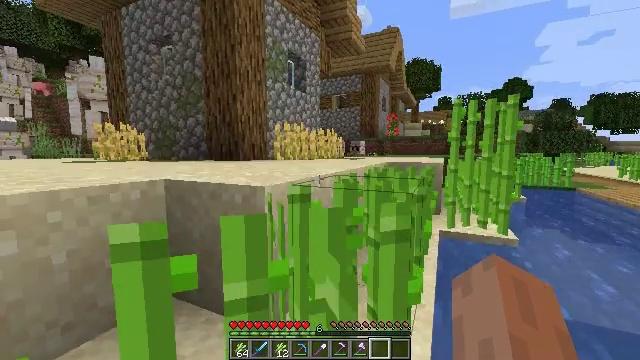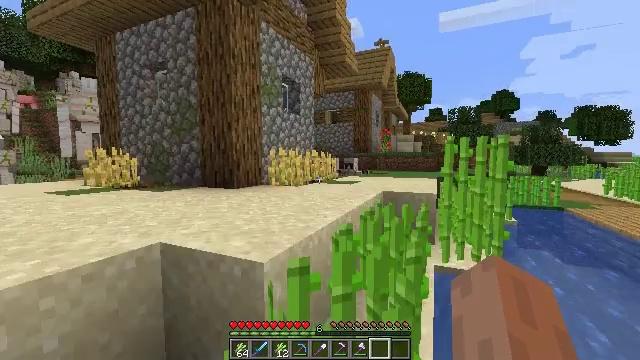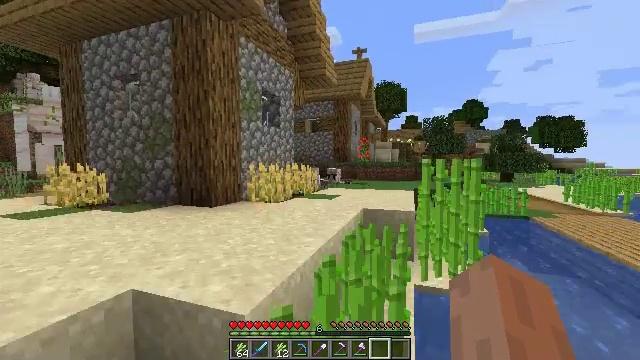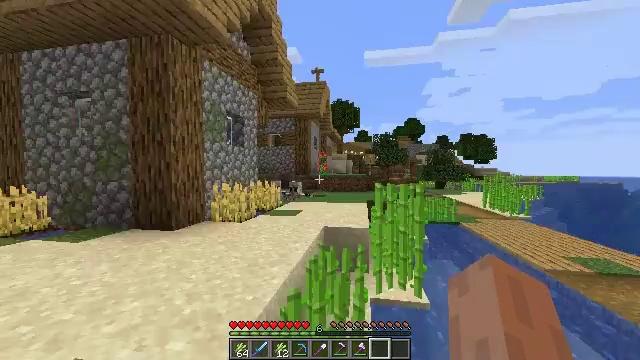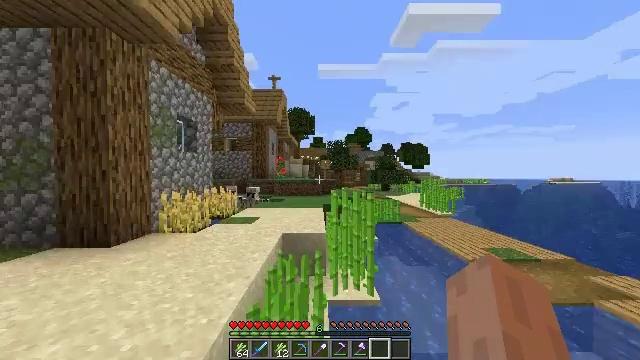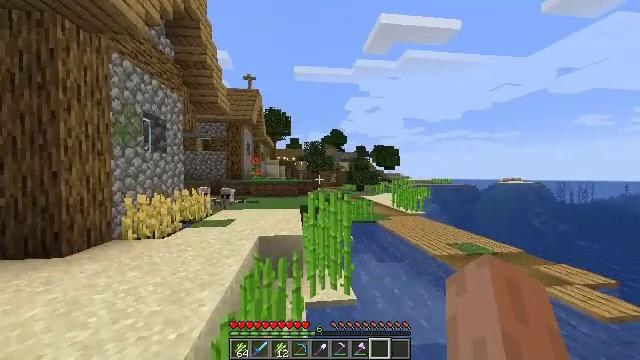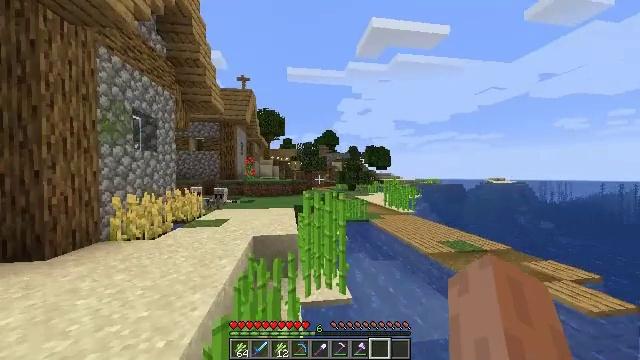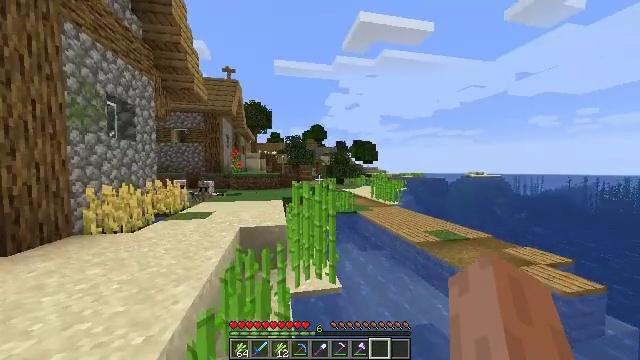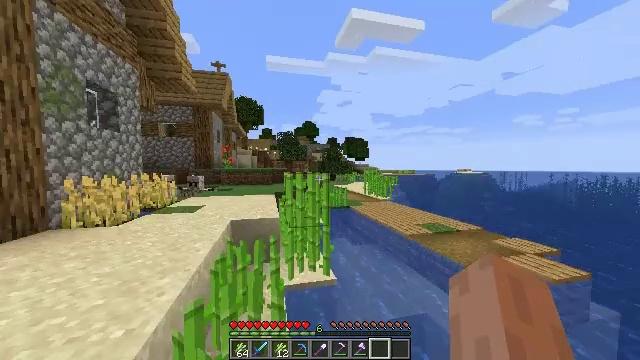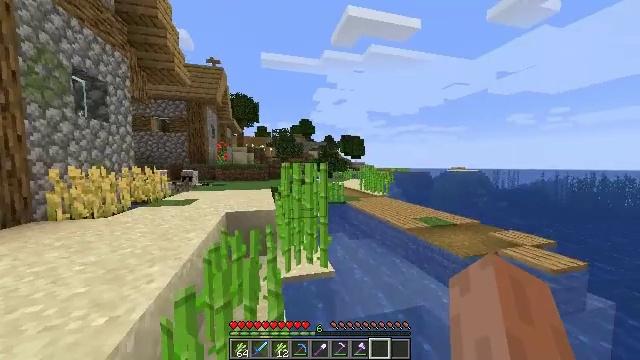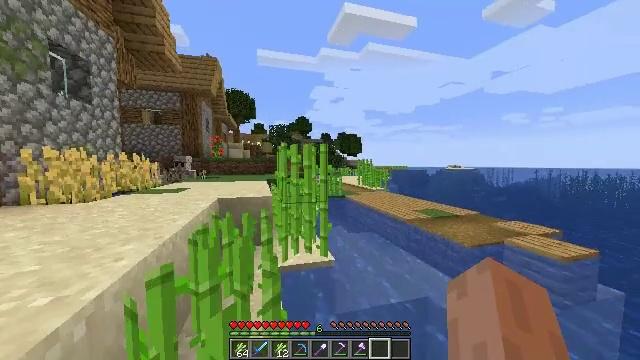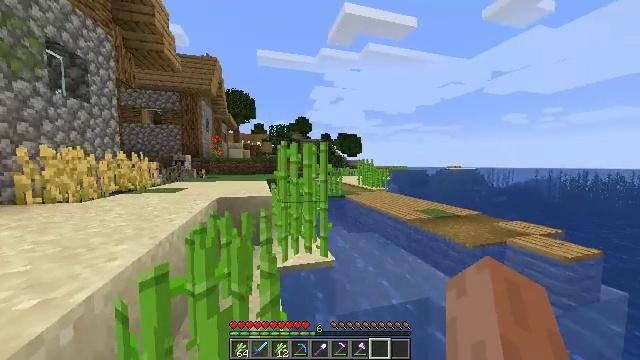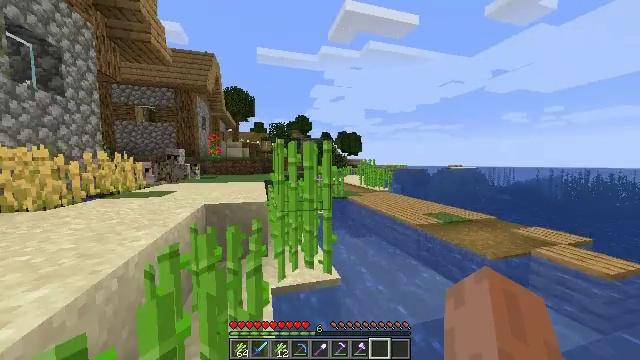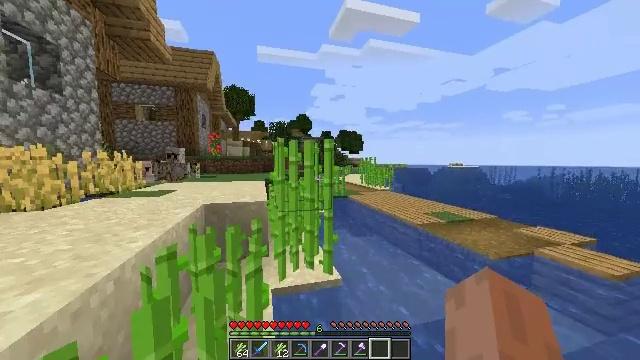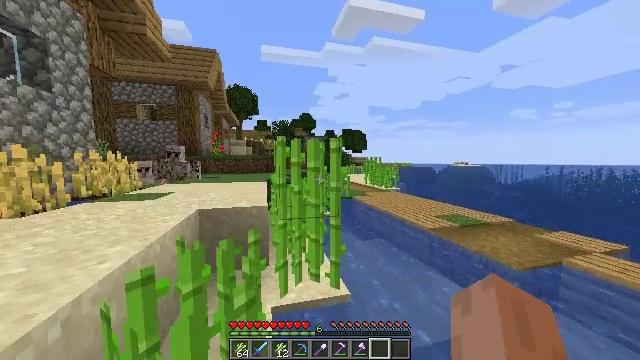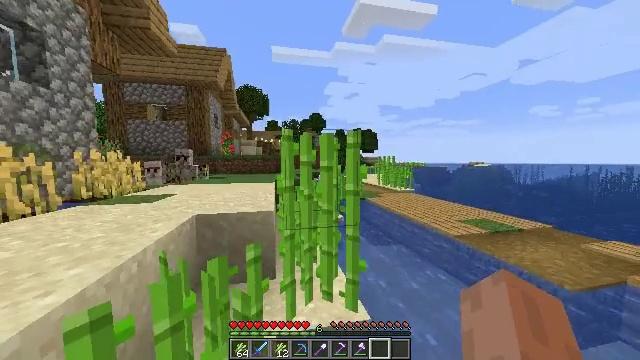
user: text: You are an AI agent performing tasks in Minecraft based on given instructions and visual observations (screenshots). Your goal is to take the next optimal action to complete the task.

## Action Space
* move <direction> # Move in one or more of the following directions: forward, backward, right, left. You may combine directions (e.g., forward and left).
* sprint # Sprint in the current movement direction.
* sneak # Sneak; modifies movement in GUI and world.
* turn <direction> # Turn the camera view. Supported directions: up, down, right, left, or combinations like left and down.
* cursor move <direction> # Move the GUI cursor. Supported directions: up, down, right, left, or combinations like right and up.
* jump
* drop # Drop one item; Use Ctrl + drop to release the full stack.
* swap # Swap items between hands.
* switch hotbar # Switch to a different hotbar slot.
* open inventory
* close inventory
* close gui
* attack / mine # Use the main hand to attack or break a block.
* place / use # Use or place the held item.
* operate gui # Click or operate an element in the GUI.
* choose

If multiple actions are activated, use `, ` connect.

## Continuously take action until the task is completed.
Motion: motion action
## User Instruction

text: Harvest sugar cane from the plant.
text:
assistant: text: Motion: move forward, sprint, turn right and up, jump
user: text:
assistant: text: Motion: move forward, sprint, turn right and up, jump
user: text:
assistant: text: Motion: move forward, sprint, turn right and up, jump
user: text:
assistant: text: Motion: move forward, sprint, turn right, jump
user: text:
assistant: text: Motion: move forward, sprint, turn right, jump
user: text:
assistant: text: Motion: move forward, sprint, turn right, jump
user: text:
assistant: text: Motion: move forward, sprint, turn right and down, jump
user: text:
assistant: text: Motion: move forward, sprint, turn right
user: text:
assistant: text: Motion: move forward, sprint, turn right
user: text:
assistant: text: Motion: move forward, sprint
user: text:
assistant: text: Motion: move forward, sprint
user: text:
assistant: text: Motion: move forward, sprint
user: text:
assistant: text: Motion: move forward, sprint
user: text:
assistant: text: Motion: move forward, sprint
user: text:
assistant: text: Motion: move forward, sprint, turn left
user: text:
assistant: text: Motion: move forward, sprint
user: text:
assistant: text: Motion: move forward, sprint
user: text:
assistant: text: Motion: move forward, sprint
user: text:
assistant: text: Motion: move forward, sprint
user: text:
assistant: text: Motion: move forward, sprint
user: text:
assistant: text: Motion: move forward, sprint, attack / mine
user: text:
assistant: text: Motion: move forward, sprint, attack / mine
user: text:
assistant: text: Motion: move forward, sprint
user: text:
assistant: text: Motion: move forward, sprint
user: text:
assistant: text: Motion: move forward, sprint
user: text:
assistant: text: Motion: sprint